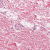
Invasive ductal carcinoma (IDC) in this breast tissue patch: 0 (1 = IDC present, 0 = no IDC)